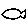
Label: fish